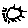
Label: sun